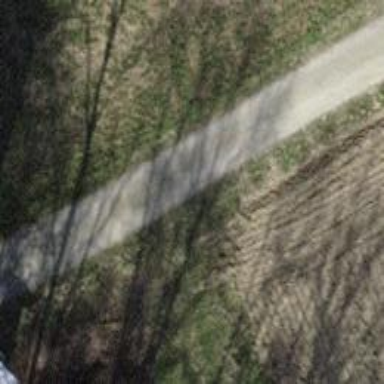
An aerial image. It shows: Gravel track with grade 2 tracktype.